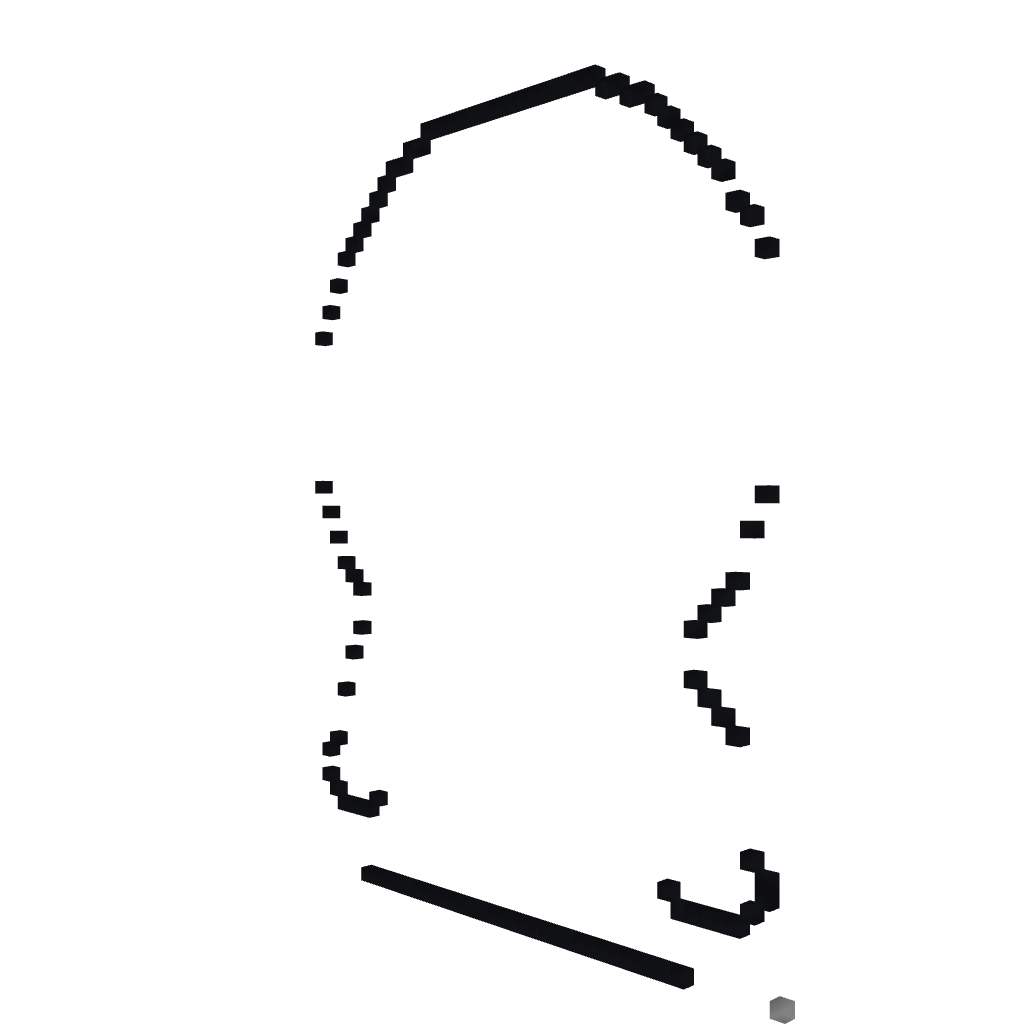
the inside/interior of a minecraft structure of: Kenny